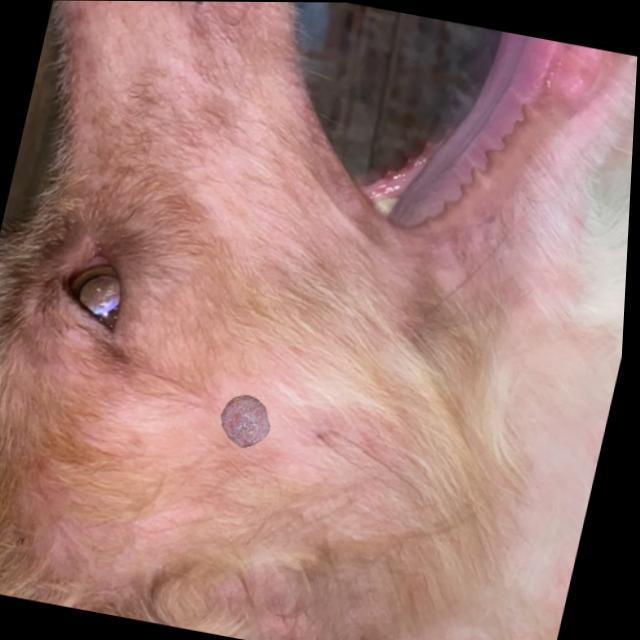
Canine ringworm (Dermatophytosis) — fungal infection caused by Microsporum or Trichophyton. Presents with circular alopecia, scaling, crusting, and broken hairs.